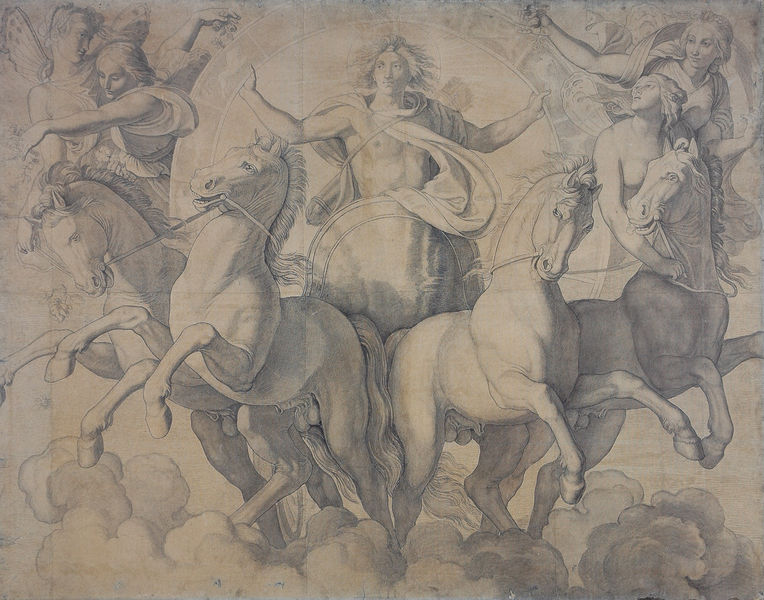
Titel: Der Wagen des Phoibos Apoll / Der Mittag
Künstler: Peter Cornelius
Standort: Berlin
Institution: Alte Nationalgalerie
Schlagwörter: akt, dunkel, flügel, gemälde, gott, held, himmel, kampf, mann, nackt, schatten, umhang, wolken, frauen, menschen, ocker, abend, bewegung, blumen, brust, busen, frau, geste, grau, haar, hell, licht, männer, schwarz, skizze, weiss, zeichnung, blick, tier, tiere, tuch, wolke, jung, arm, arme, barock, kleidung, bild, hals, morgen, sonne, gewand, haare, mantel, pose, kreis, pferd, pferde, reiter, rund, engel, skulptur, huf, hufe, mähne, reiterin, schweif, zaumzeug, zügel, brüste, papier, bogen, italien, studie, leine, grafik, tag, kutsche, sepia, figuren, wagen, oberkörper, oben, muskulös, schild, antike, strahlen, flug, schweben, stürmen, druck, radierung, stich, schwarzweiß, rennen, staub, koloriert, allegorie, entwurf, mythologie, göttin, schimmel, hufen, schein, heiligenschein, christus, jesus, ross, rosse, antik, götter, zeus, olymp, griechisch, griechenland, mehne, deckengemälde, apoll, streitwagen, aurora, rösser, sol, sonnengott, sonnenwagen, gespann, sternzeichen, mars, personifizierung, sieger, morgenröte, hengst, himmelfahrt, apollo, galopp, apollon, helios, quadriga, wagenlenker, fahrt, vorzeichnung, handzeichnung, zeicnung, hoden, kolorierung, vorstudie, zeichnnung, mähnen, peter, galoppieren, jahreszeiten, cornelius, tierkreis, tierkreiszeichen, ovid, kosmos, triumpfwagen, italenisch, aufbäumend, aurira, brandenburger tor, erregt, hugen, kutschew, reiterinnen, sonnengott apoll, staubwolken, wotan, hengste, metamorphosen, olym, ferde#himmel, engel#pferde